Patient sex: M
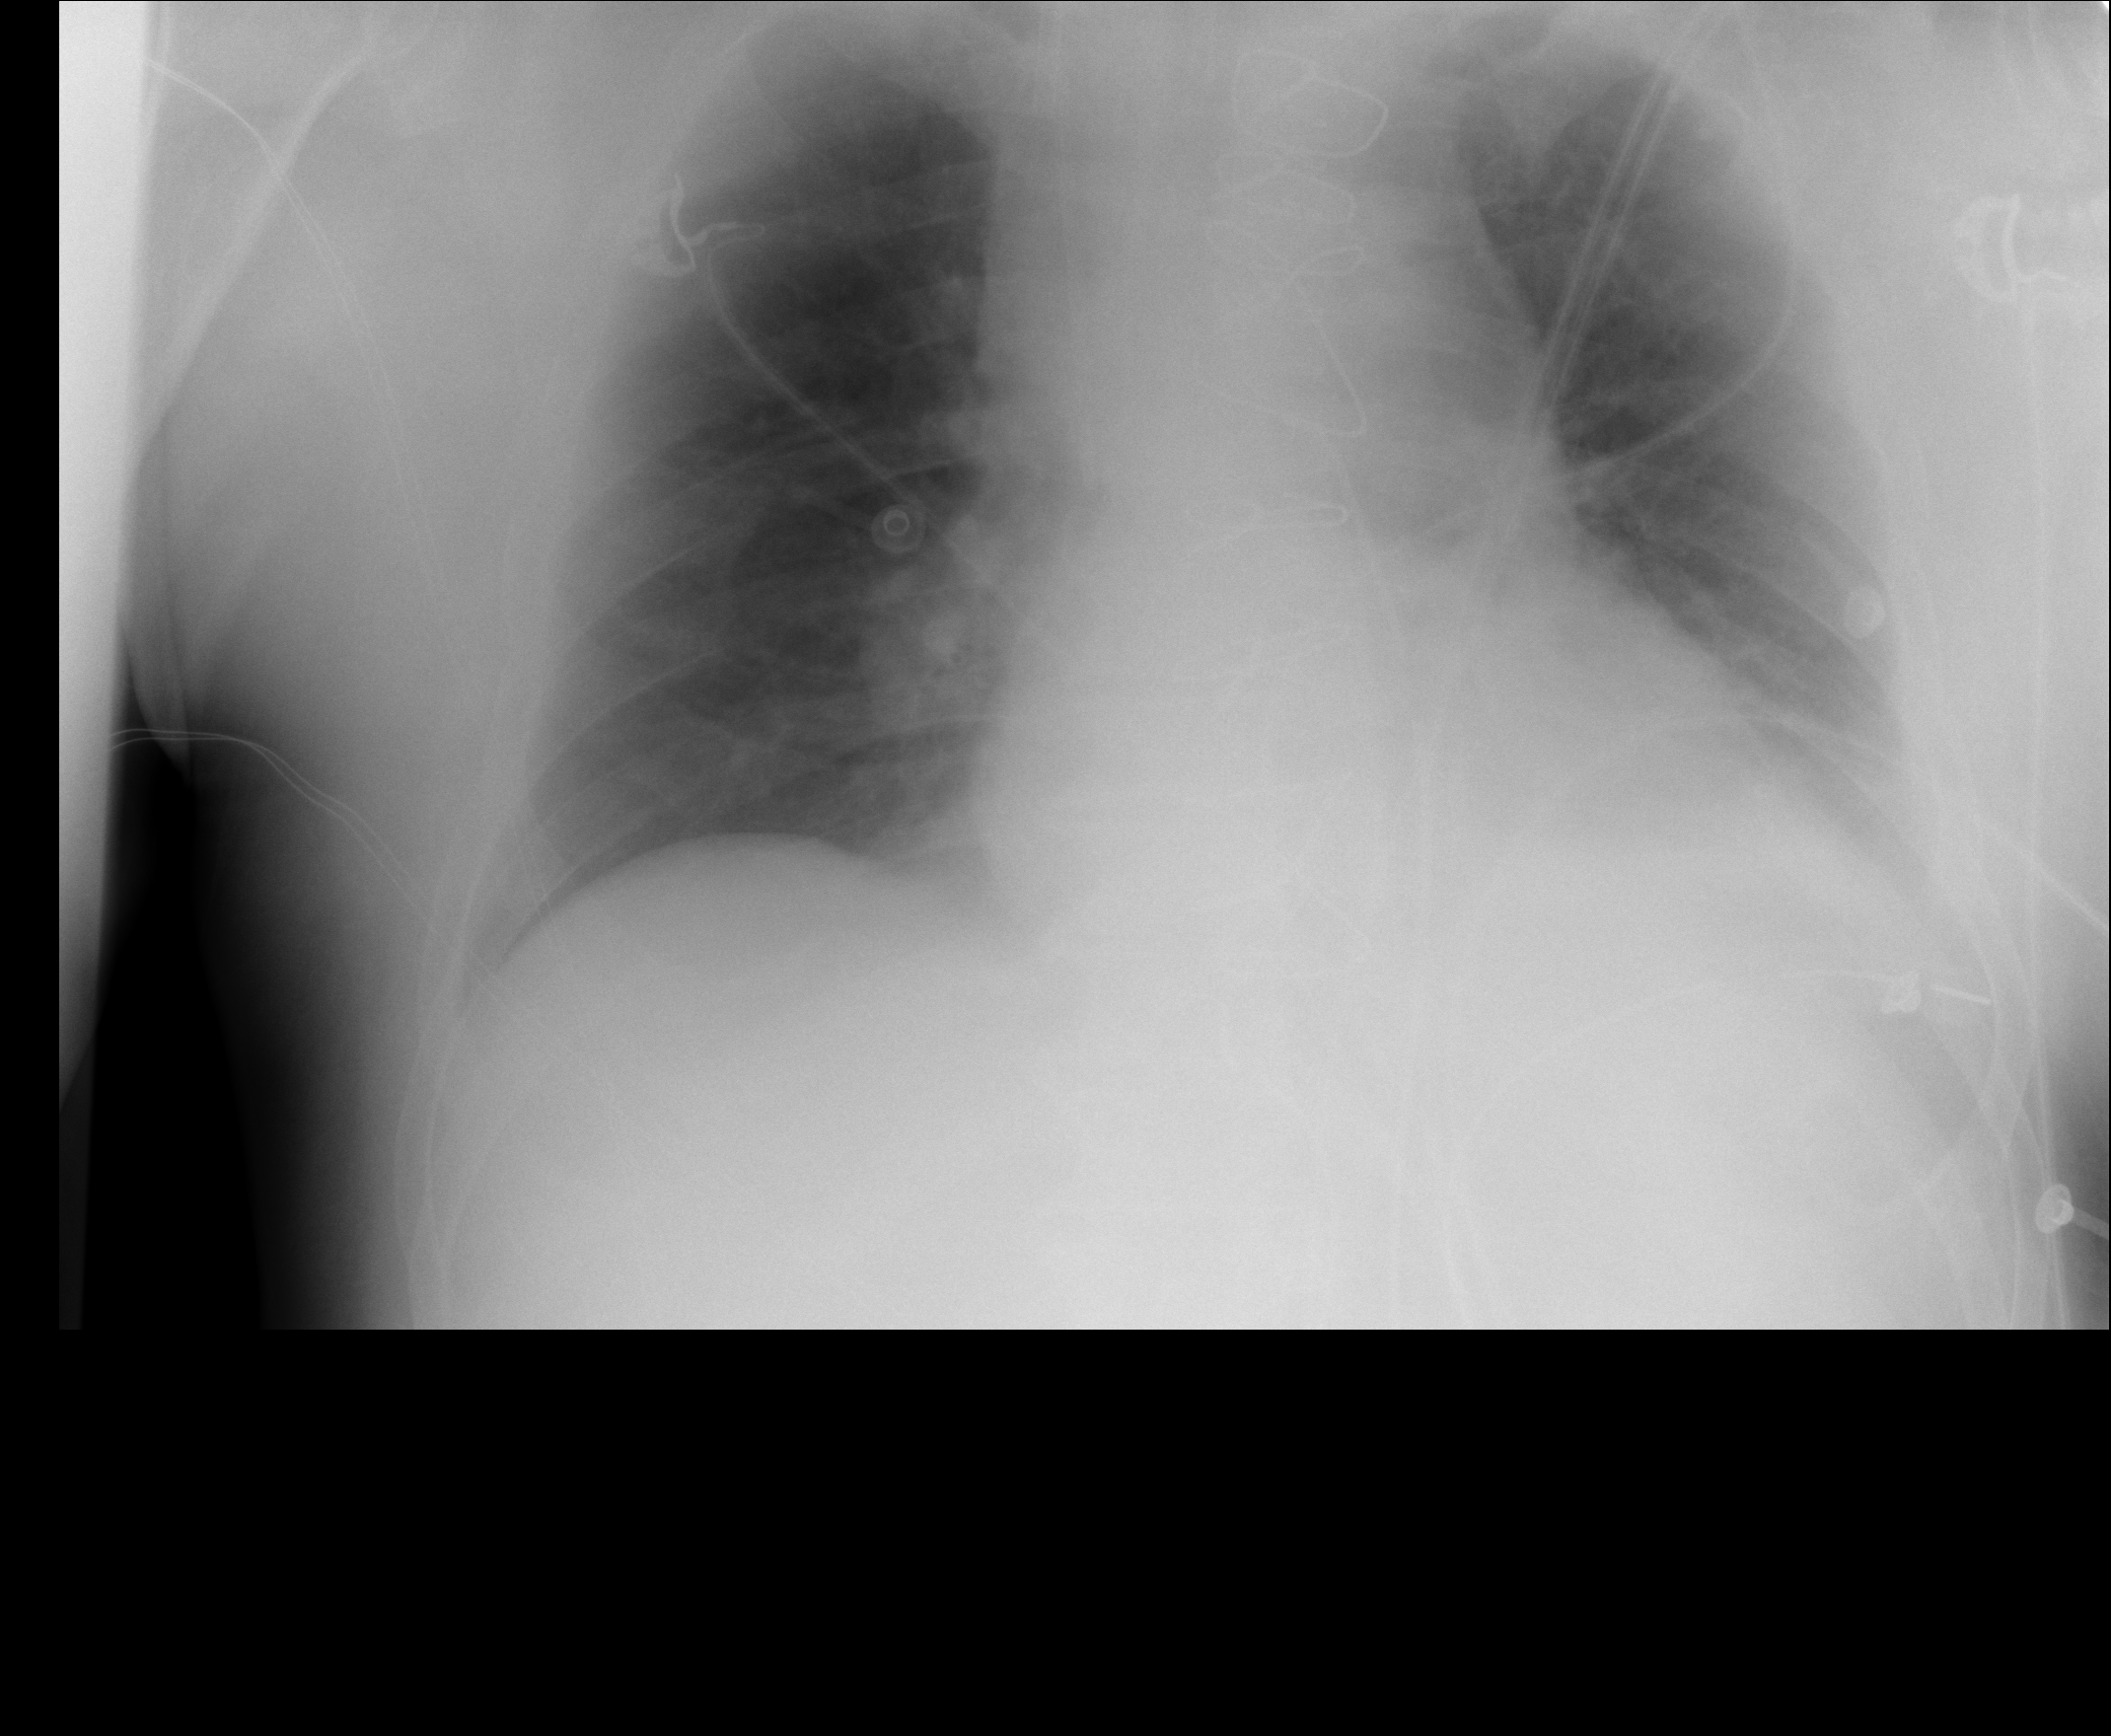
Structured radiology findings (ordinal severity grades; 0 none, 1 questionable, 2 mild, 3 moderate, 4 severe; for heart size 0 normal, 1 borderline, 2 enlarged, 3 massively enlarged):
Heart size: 2
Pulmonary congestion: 0
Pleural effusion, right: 0
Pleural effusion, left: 2
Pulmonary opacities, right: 0
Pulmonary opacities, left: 0
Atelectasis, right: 0
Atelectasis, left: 2